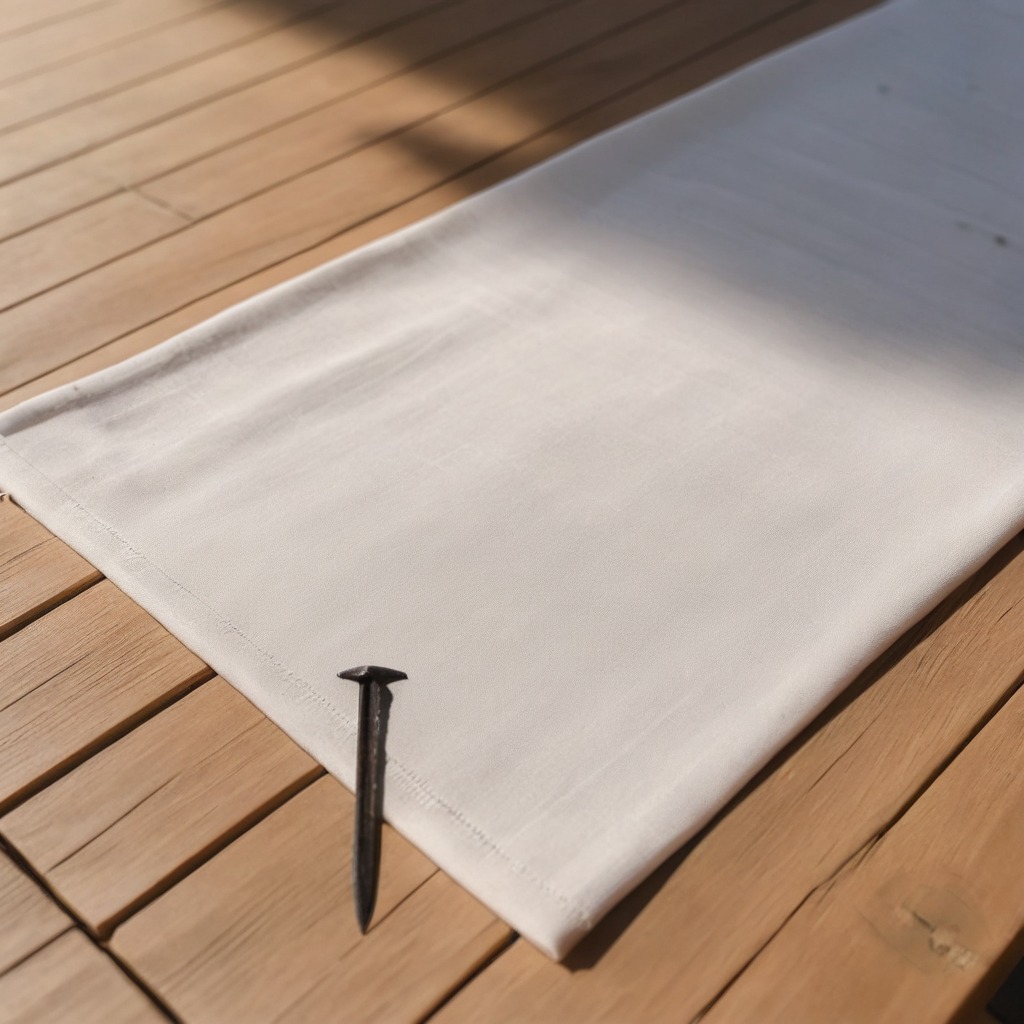
An iron nail is lying on the wooden table.